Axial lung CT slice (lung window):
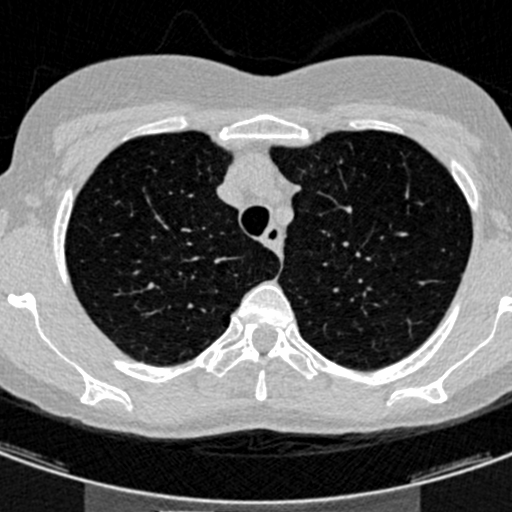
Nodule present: no